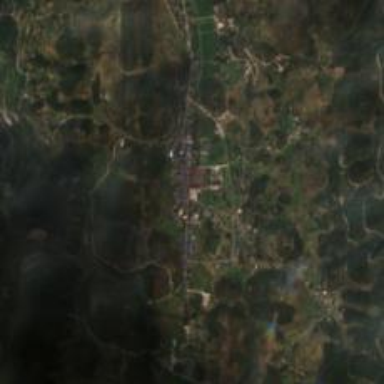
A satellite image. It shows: Ethnic township within town.